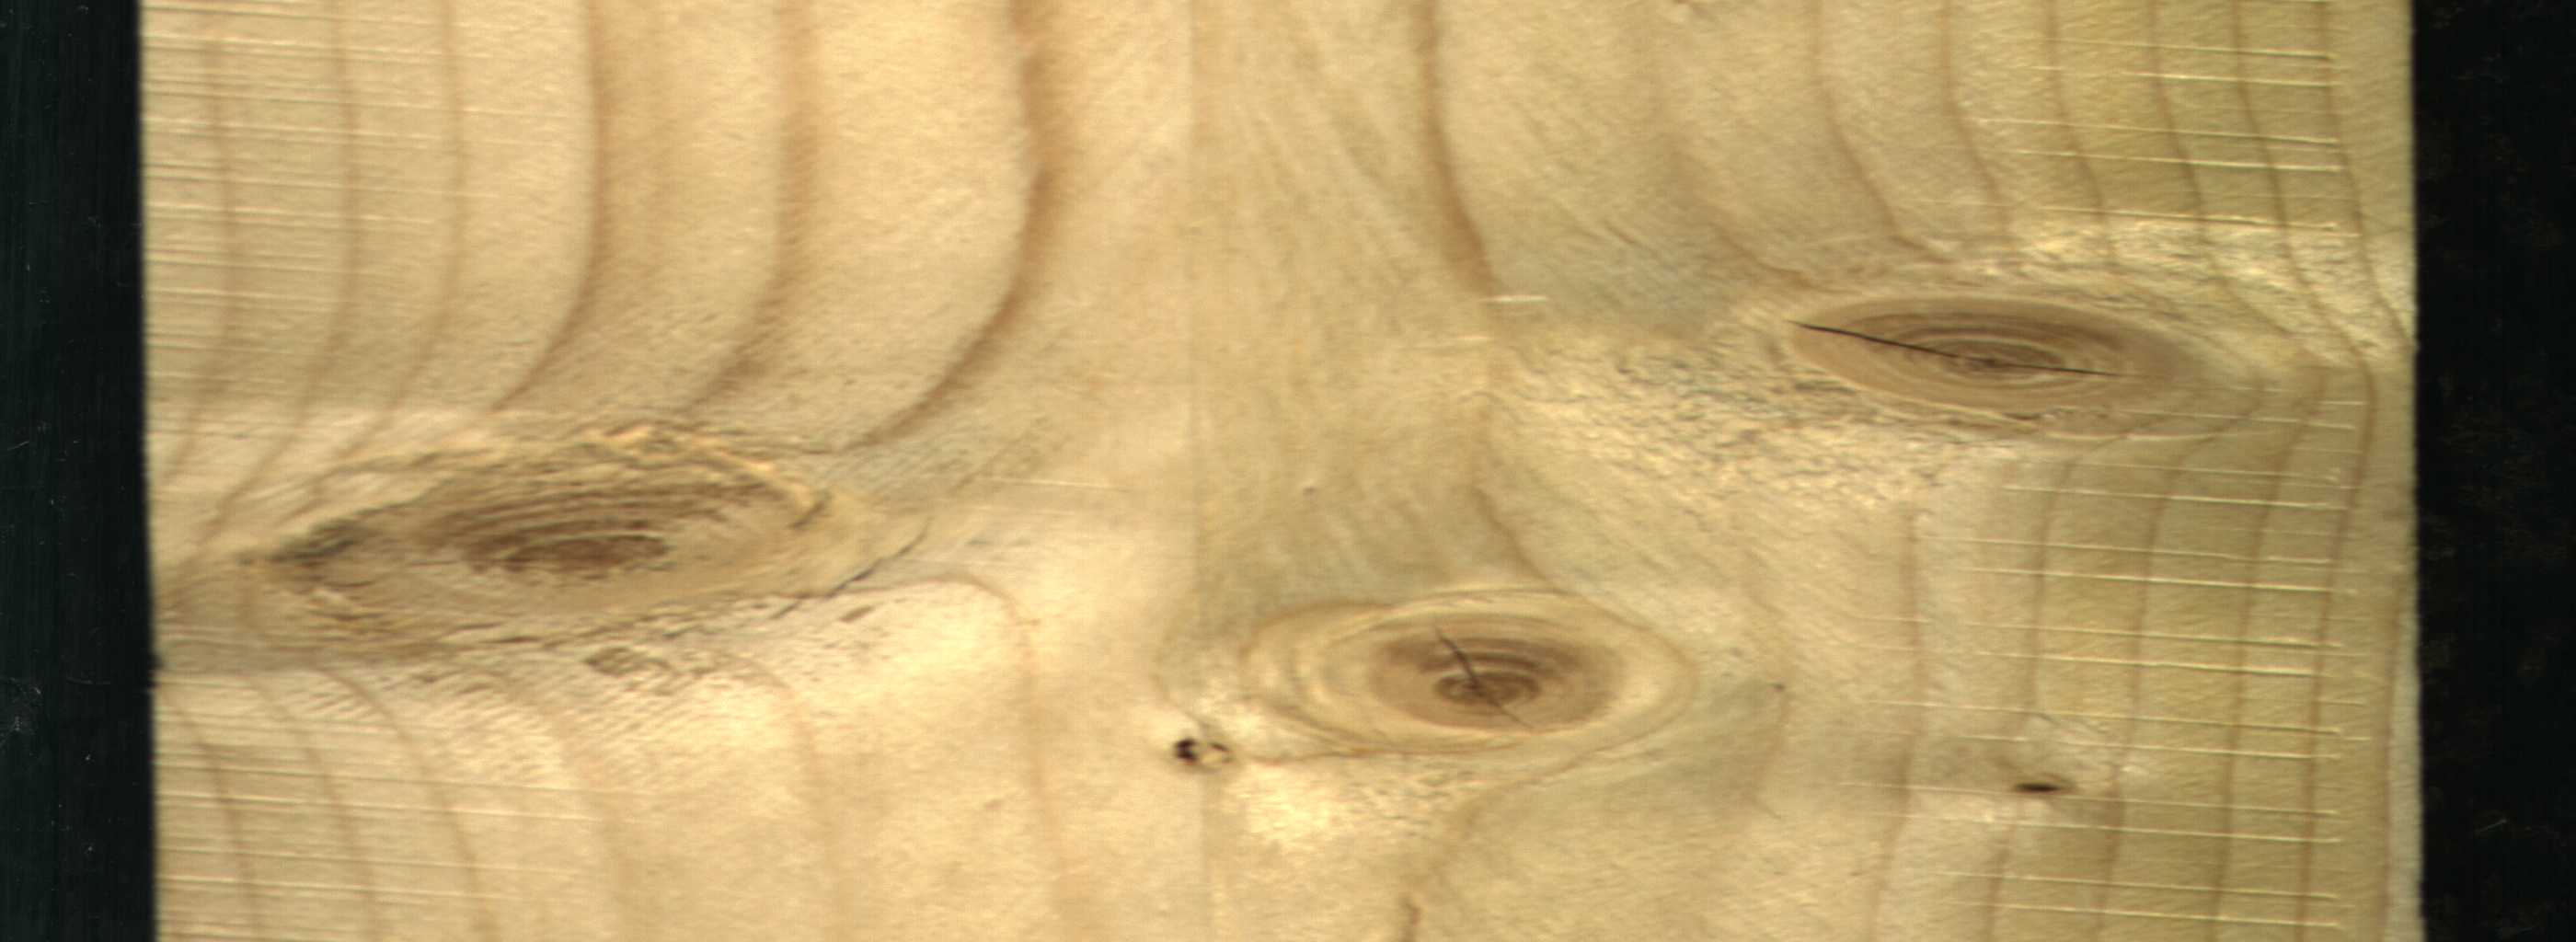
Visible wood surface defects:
knot_with_crack
knot_with_crack
Live_Knot
Live_Knot
Live_Knot